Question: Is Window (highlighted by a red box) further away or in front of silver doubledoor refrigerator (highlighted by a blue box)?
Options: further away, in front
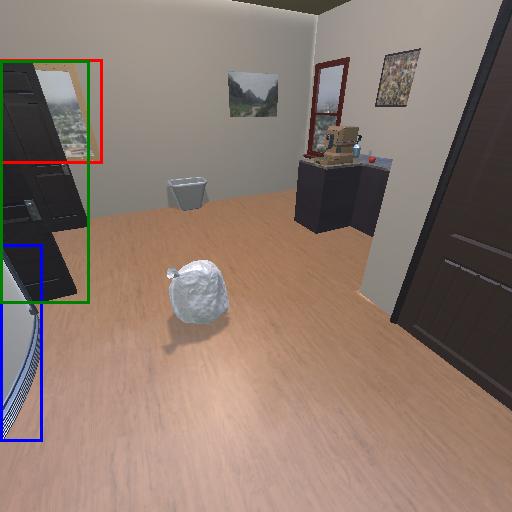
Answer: further away